Aerial crown-view tile of a tropical tree (Barro Colorado Island, Panama), acquired 20250616:
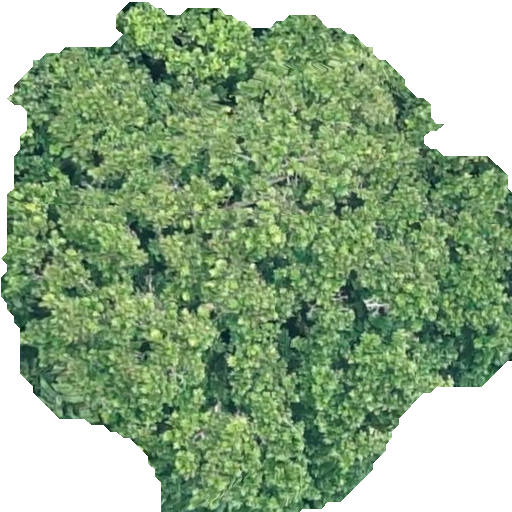
Species: Anacardium excelsum
GBIF accepted scientific name: Anacardium excelsum
Crown area: 296.125 m²